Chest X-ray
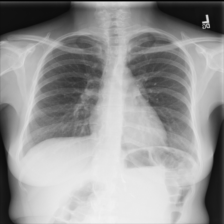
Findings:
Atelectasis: negative
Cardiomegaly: negative
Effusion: negative
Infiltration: negative
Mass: negative
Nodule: negative
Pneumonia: negative
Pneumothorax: negative
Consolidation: negative
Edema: negative
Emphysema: negative
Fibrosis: negative
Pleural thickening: negative
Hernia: negative